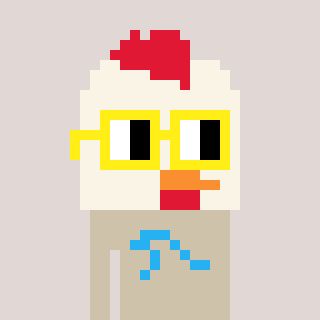
a pixel art character with square yellow glasses, a chicken-shaped head and a bege-colored body on a warm background